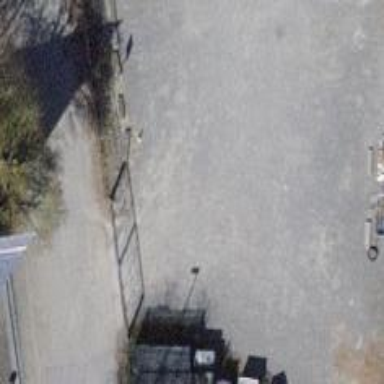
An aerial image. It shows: Gate.